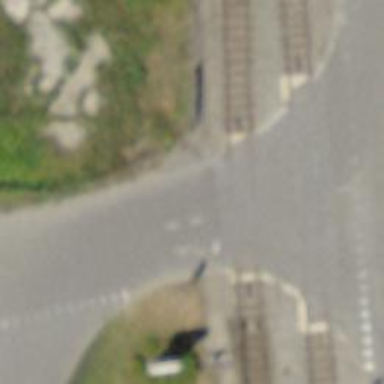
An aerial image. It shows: Single-track railway spur.